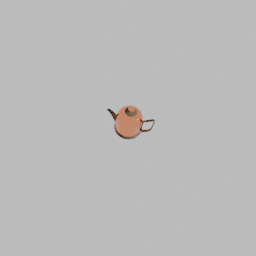
Label: appliances